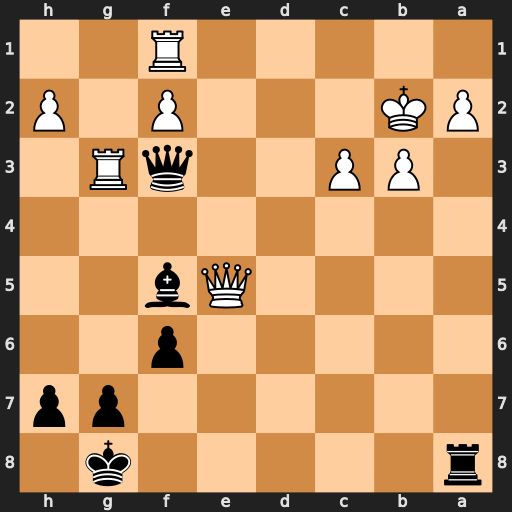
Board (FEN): r5k1/6pp/5p2/4Qb2/8/1PP2qR1/PK3P1P/5R2
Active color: b
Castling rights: -
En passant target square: -
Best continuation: Rxa2+ Kxa2 Qa8+ Kb2 fxe5